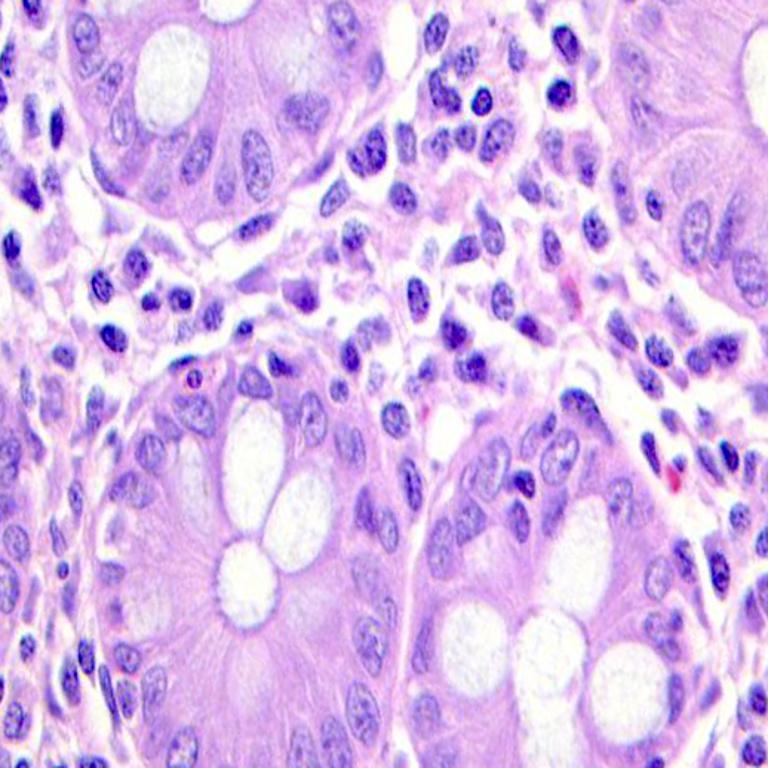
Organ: colon
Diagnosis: benign